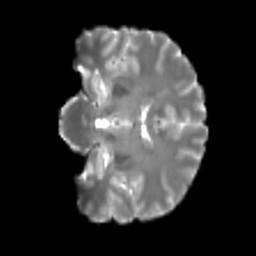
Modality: T2w
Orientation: coronal
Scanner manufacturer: siemens
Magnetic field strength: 3 T
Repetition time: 4 s
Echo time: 0.0594 s